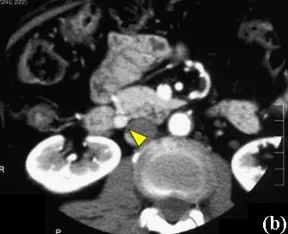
Contrast-enhanced CT shows the markedly dilated CBD and 2 enlarged lymph nodes in the peripancreatic region. (b) Another enlarged lymph node near the lower border of the pancreas (arrow head) is found.
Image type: radiology (ct)